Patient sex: F
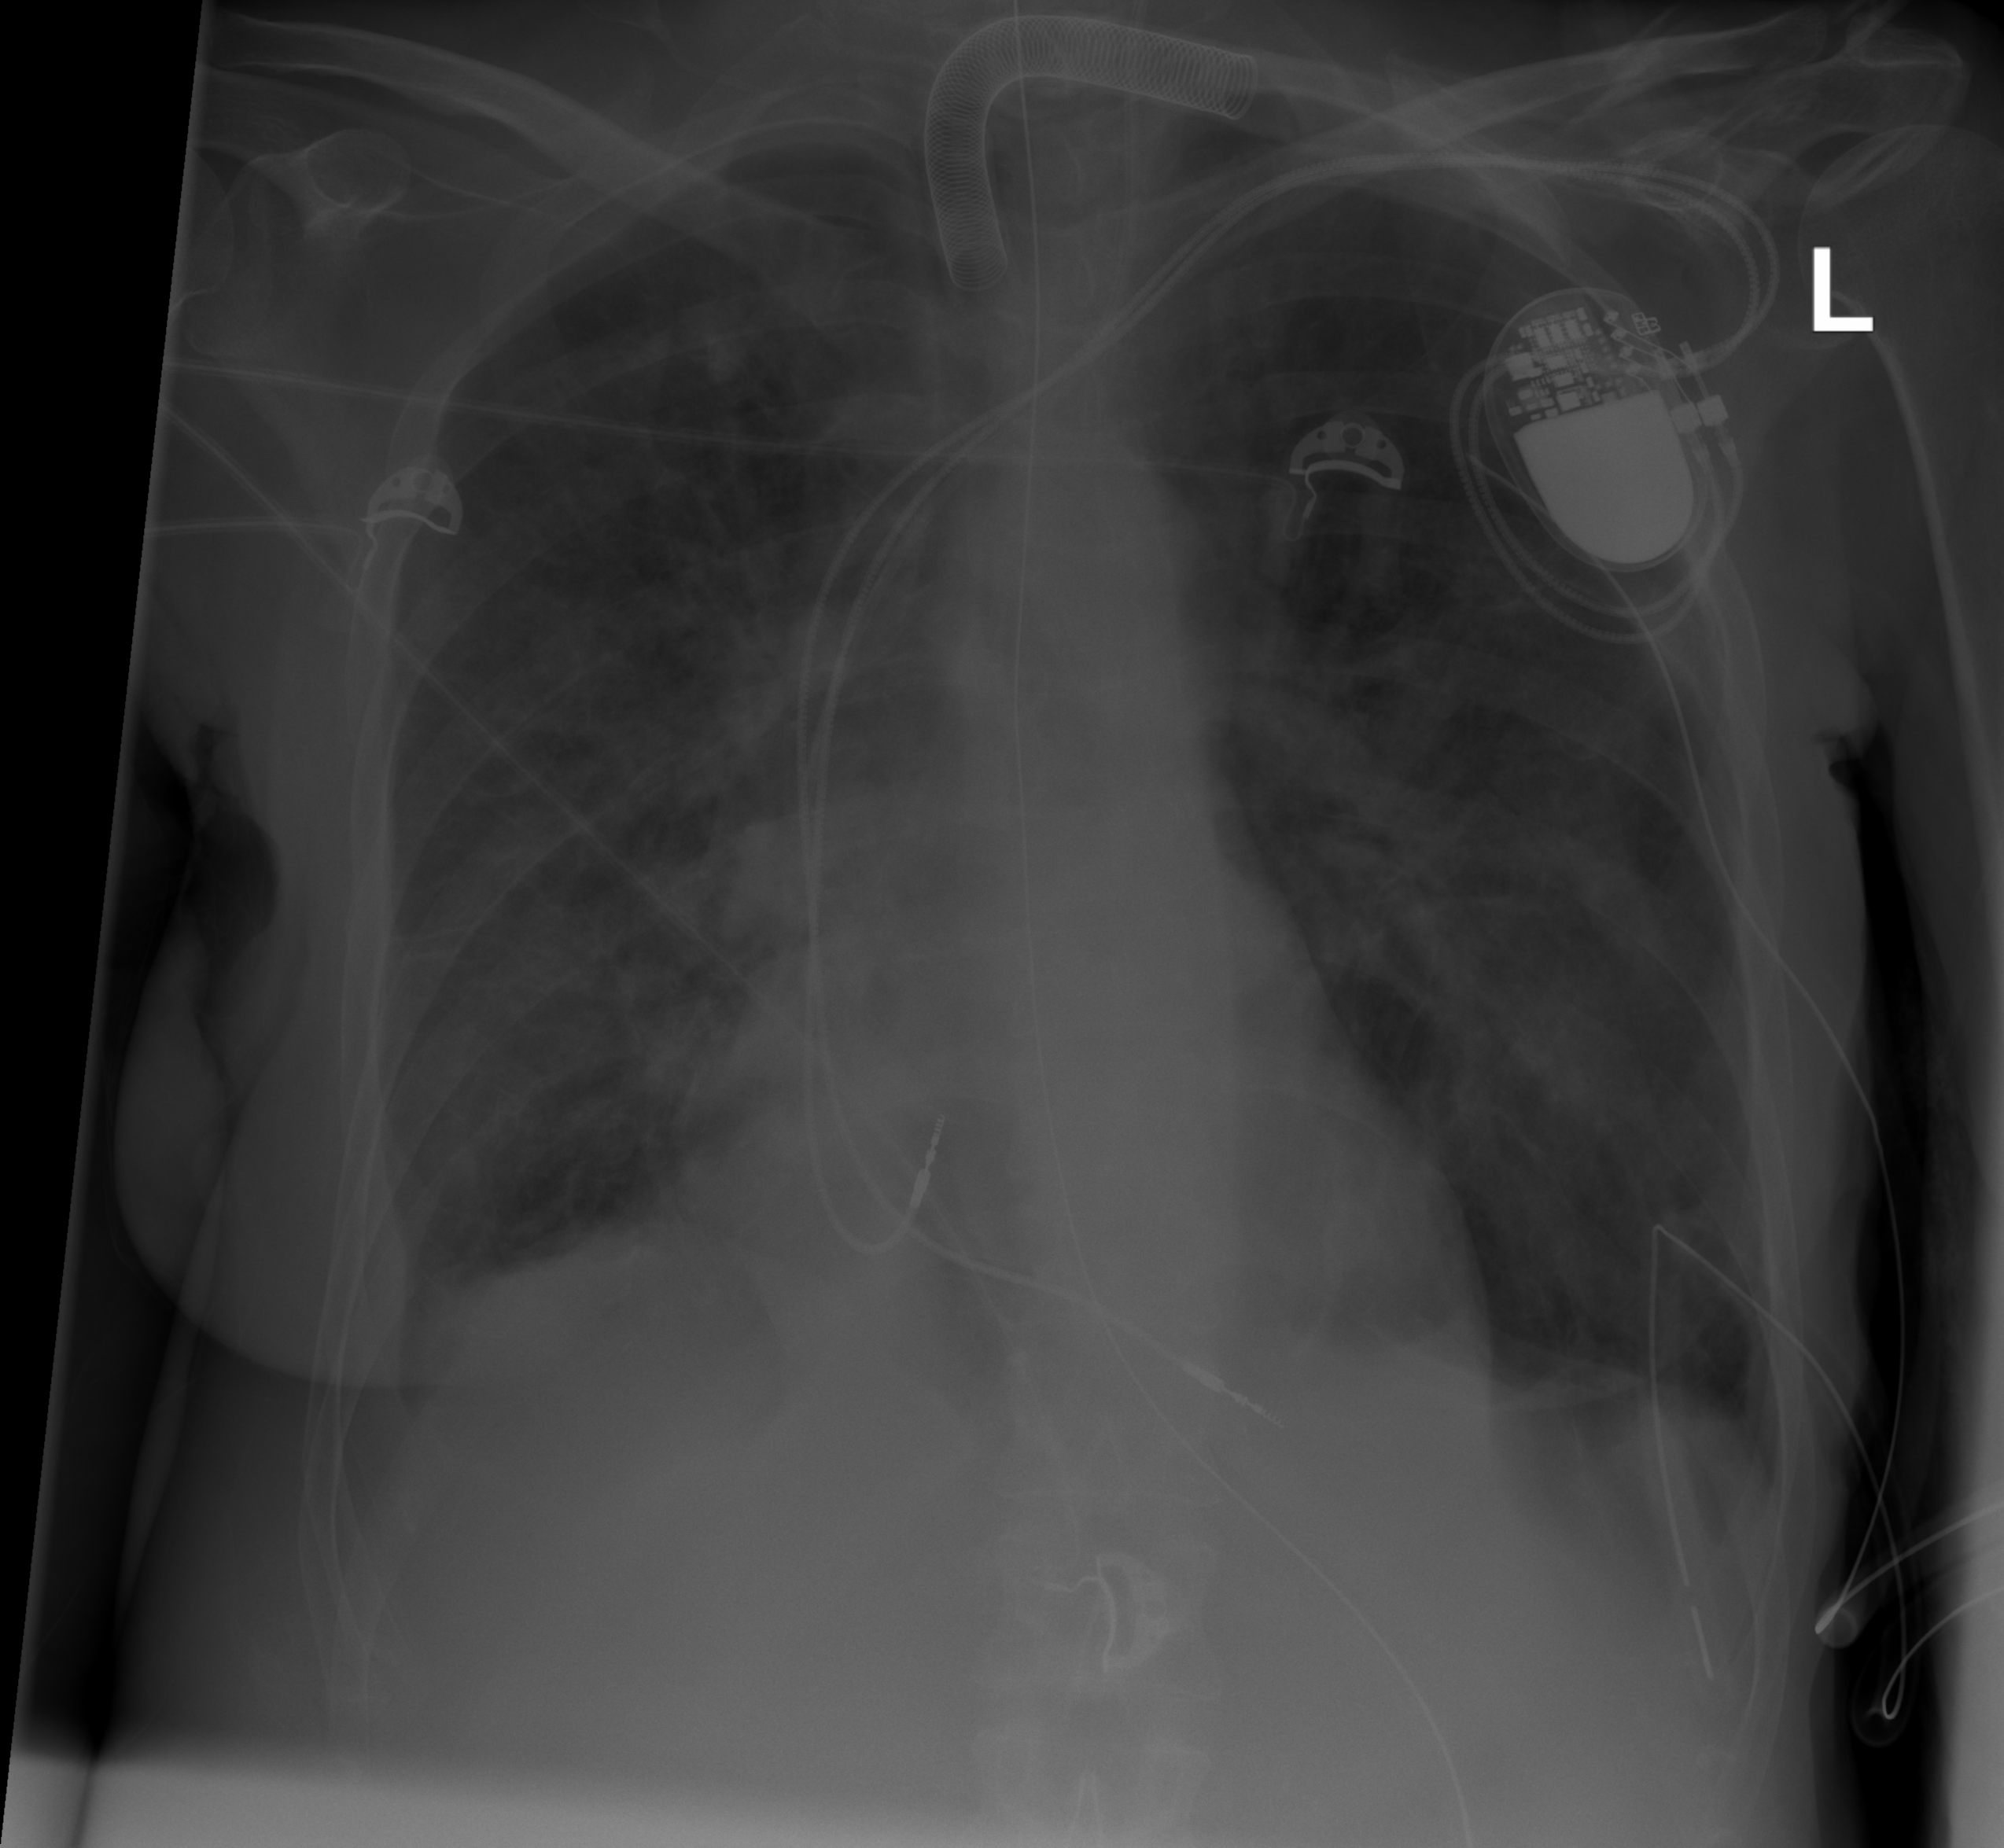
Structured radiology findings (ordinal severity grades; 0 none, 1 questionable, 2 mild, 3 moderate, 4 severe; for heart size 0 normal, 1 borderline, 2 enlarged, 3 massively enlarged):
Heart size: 0
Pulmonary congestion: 3
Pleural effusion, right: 2
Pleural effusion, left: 2
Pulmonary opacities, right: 3
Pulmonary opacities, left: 2
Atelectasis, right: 2
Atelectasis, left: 2